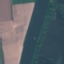
Land use / land cover class: River